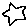
Label: star